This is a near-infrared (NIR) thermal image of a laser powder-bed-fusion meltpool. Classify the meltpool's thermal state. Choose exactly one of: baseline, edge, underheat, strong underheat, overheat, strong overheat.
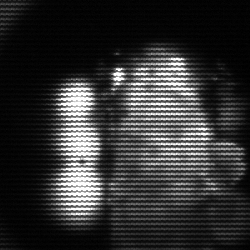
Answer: strong underheat